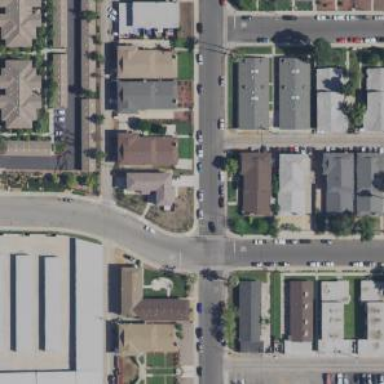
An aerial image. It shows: Alley classified as service road.